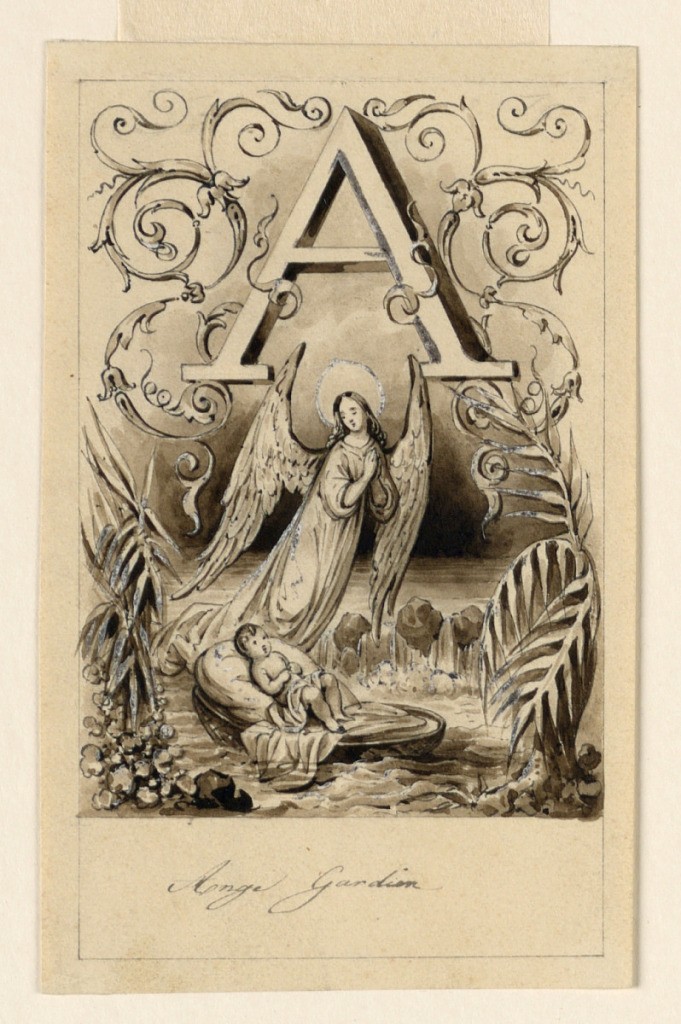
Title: Design for the letter A of a primer: Ange Gardien (Guardian Angel)
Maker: Victor Vincent Adam, French, 1801 – 1866
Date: ca. 1830
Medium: Graphite, pen and bistre ink, brush and ink wash, with white heightening on cream paper.
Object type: Drawing
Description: Letter A, flanked by intertwining rinceaux, positioned above a landscape. A child in a cradle floating on a stream, watched over by an angel above.